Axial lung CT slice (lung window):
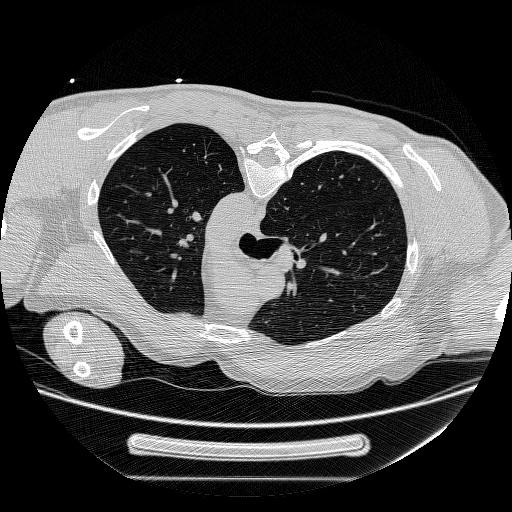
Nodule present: no